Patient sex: M
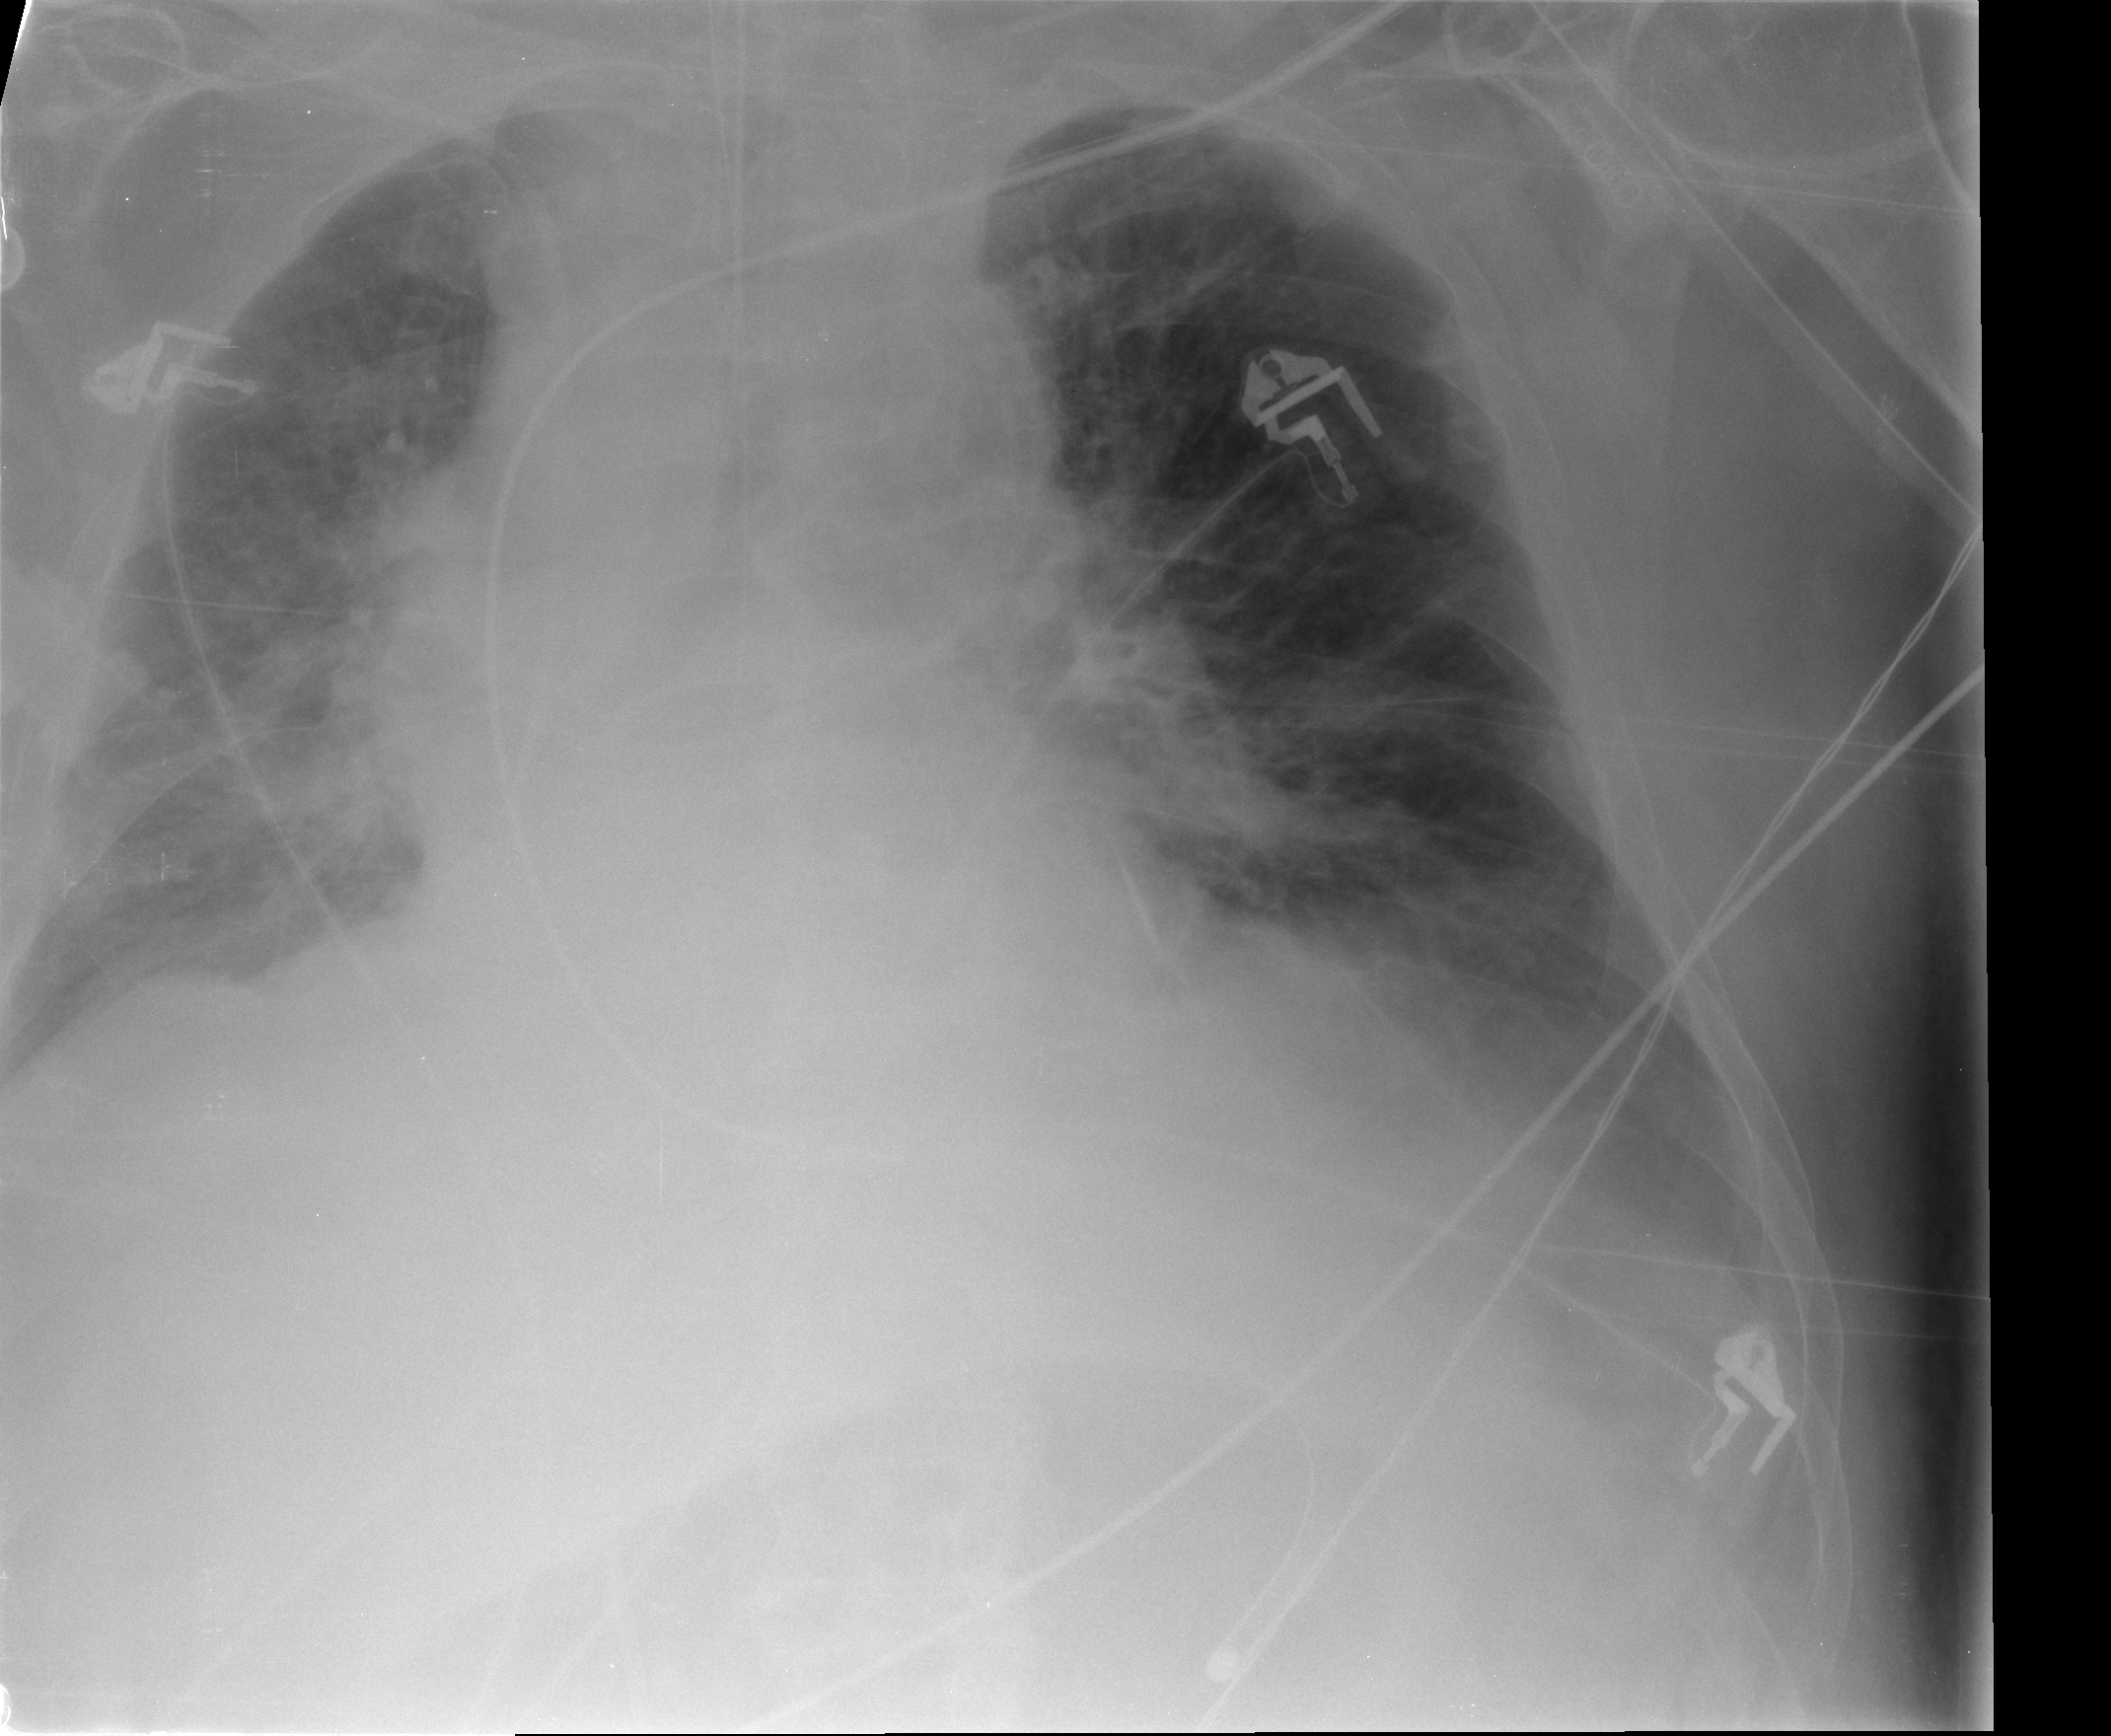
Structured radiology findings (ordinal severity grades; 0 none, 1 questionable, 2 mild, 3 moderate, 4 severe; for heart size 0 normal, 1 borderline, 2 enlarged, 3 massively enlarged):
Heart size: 1
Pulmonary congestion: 3
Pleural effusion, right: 2
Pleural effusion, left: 2
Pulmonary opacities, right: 2
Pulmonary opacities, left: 0
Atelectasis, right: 2
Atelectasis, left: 2